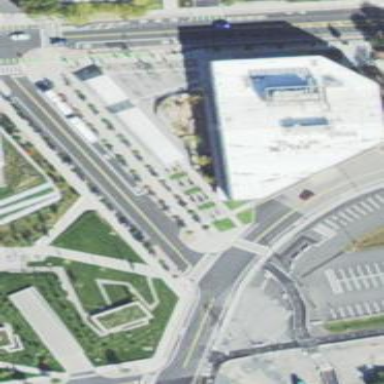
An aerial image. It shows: Pedestrian road.